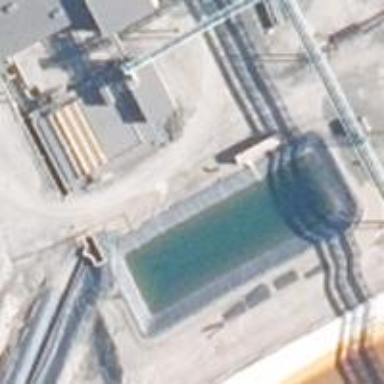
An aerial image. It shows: Image of wastewater.